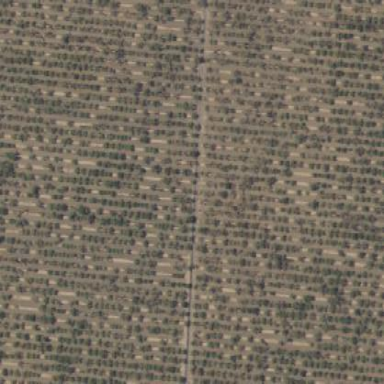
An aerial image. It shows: Orchard filled with almond trees.